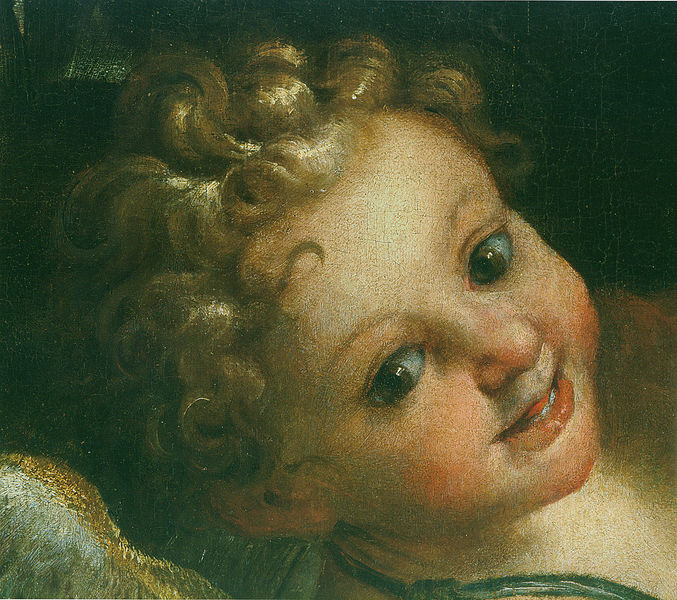
Titel: Venus, Adonis und Cupid
Künstler: Annibale Carracci
Institution: Madrid, Museo del Prado
Schlagwörter: mädchen, licht, mund, nase, blick, blond, augen, gesicht, portrait, porträt, öl, auge, gold, kind, lippen, locken, ohren, engel, lächeln, baby, dick, junge, oben, lachen, knabe, lustig, schielen, kleinkind, zähne, fröhlich, lockenkopf, große augen, rr